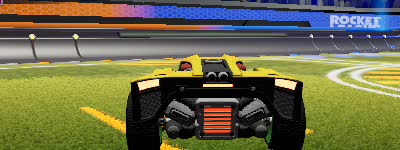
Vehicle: breakout